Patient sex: M
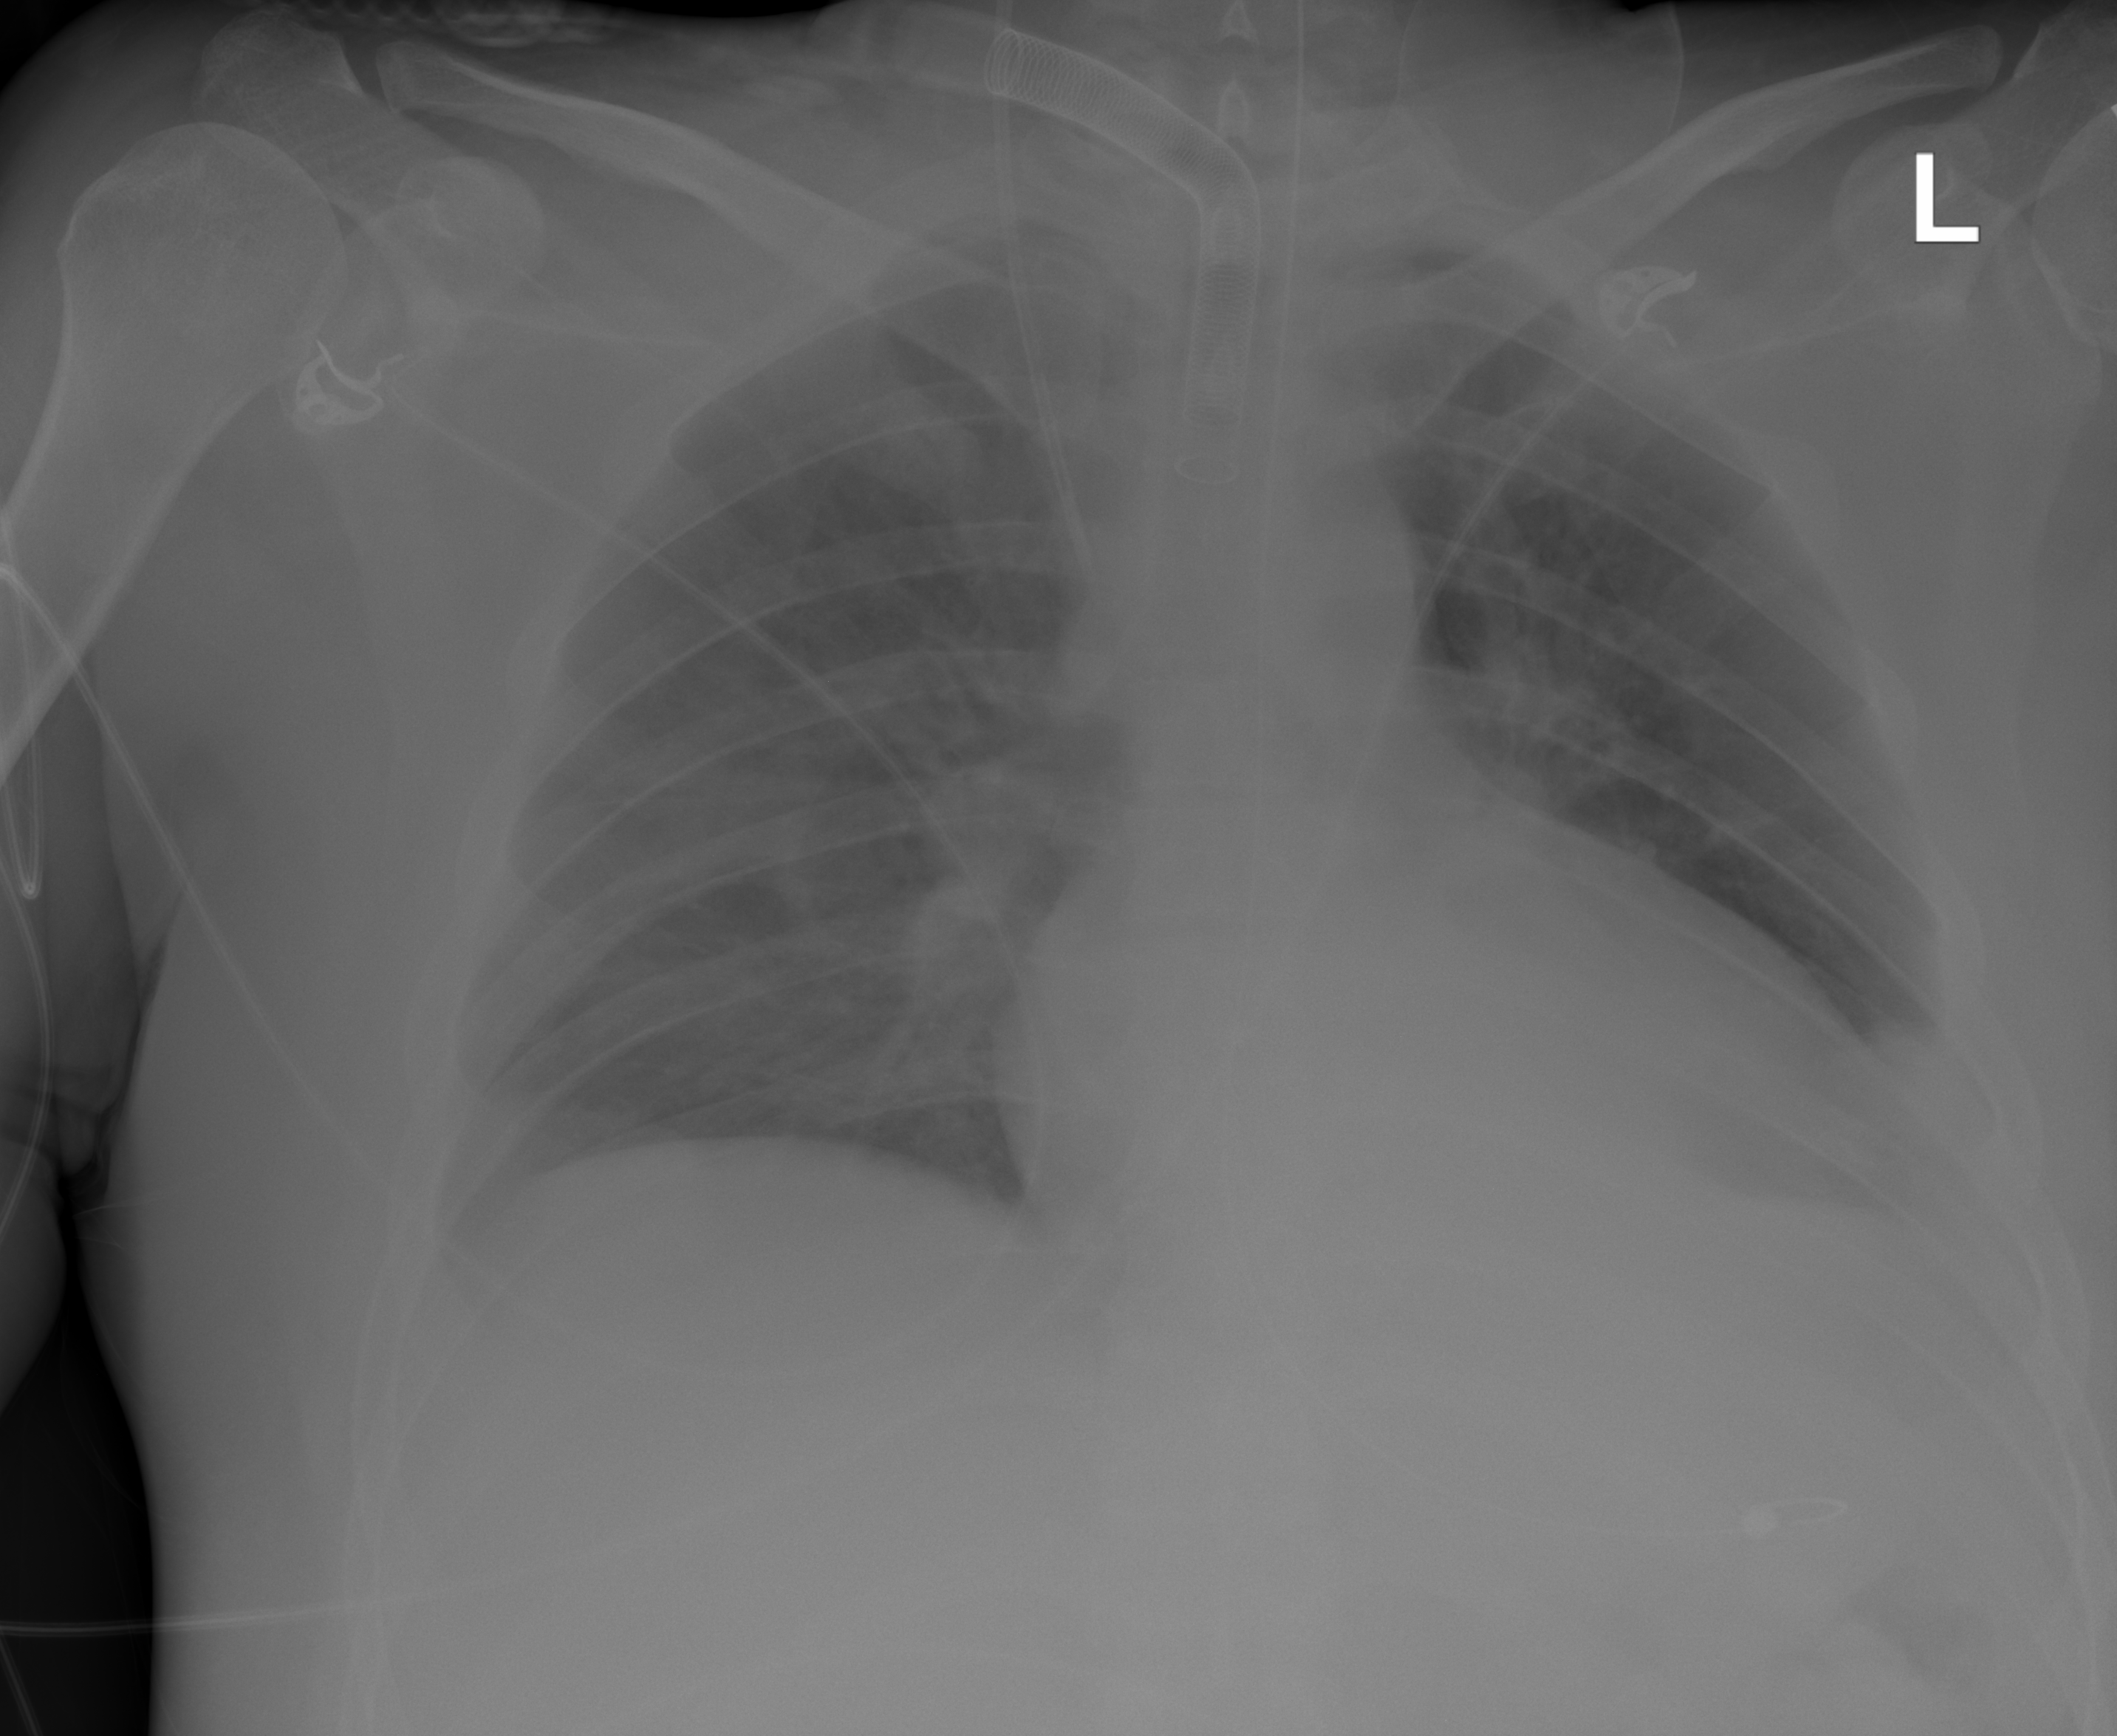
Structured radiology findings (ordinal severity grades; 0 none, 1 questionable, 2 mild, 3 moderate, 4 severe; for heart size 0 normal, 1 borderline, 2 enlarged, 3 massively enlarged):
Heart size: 2
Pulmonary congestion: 1
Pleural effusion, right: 0
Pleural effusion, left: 2
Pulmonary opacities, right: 0
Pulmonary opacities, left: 0
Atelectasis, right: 1
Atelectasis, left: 2